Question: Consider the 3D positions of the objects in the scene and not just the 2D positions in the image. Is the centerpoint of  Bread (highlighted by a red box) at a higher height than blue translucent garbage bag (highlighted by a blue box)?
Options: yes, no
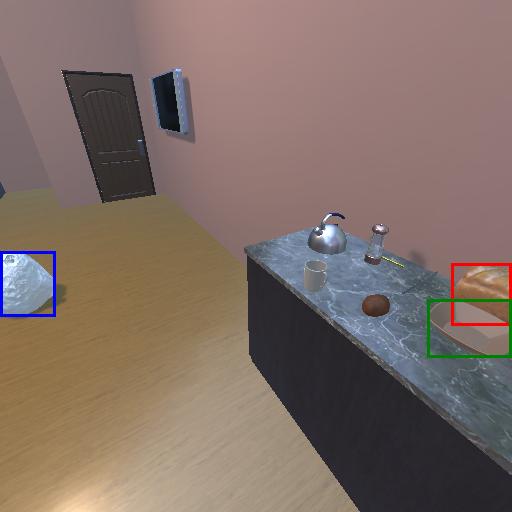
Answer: yes